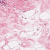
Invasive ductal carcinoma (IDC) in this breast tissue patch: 0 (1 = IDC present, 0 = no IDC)